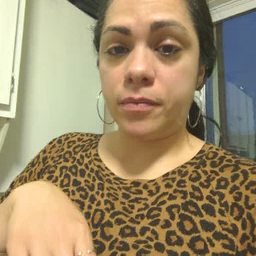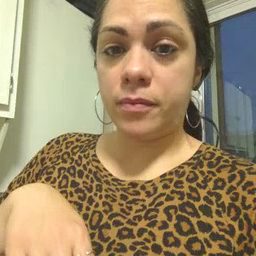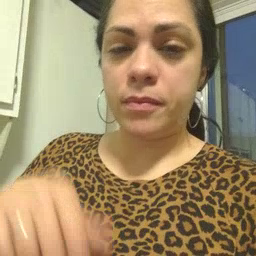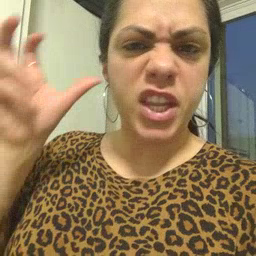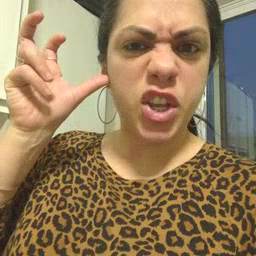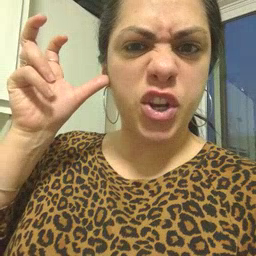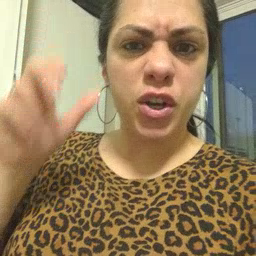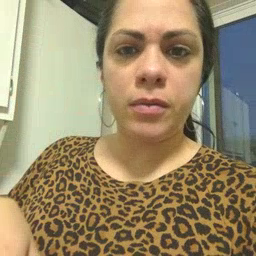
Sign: hear